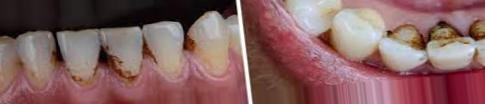
Condition: Tooth Discoloration